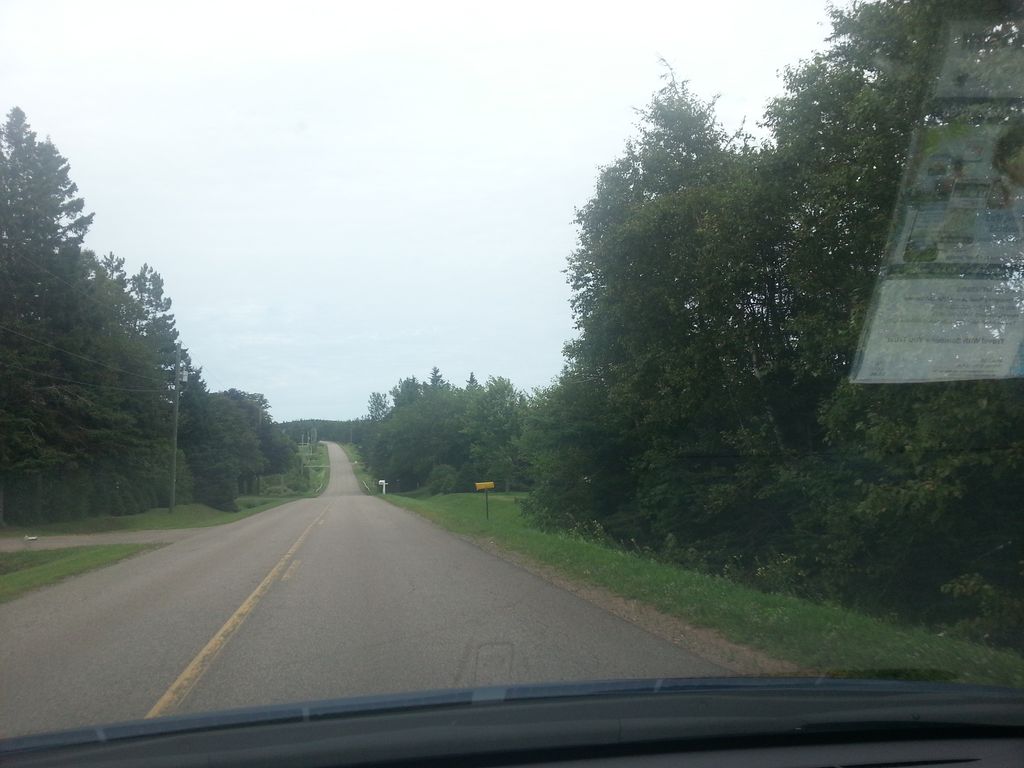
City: charlottetown